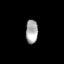
Tissue: lung
Cell type: Fibroblasts
Senescence score: 0.1757
Nuclear area (px): 287
Mean DAPI intensity: 165.596